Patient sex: M
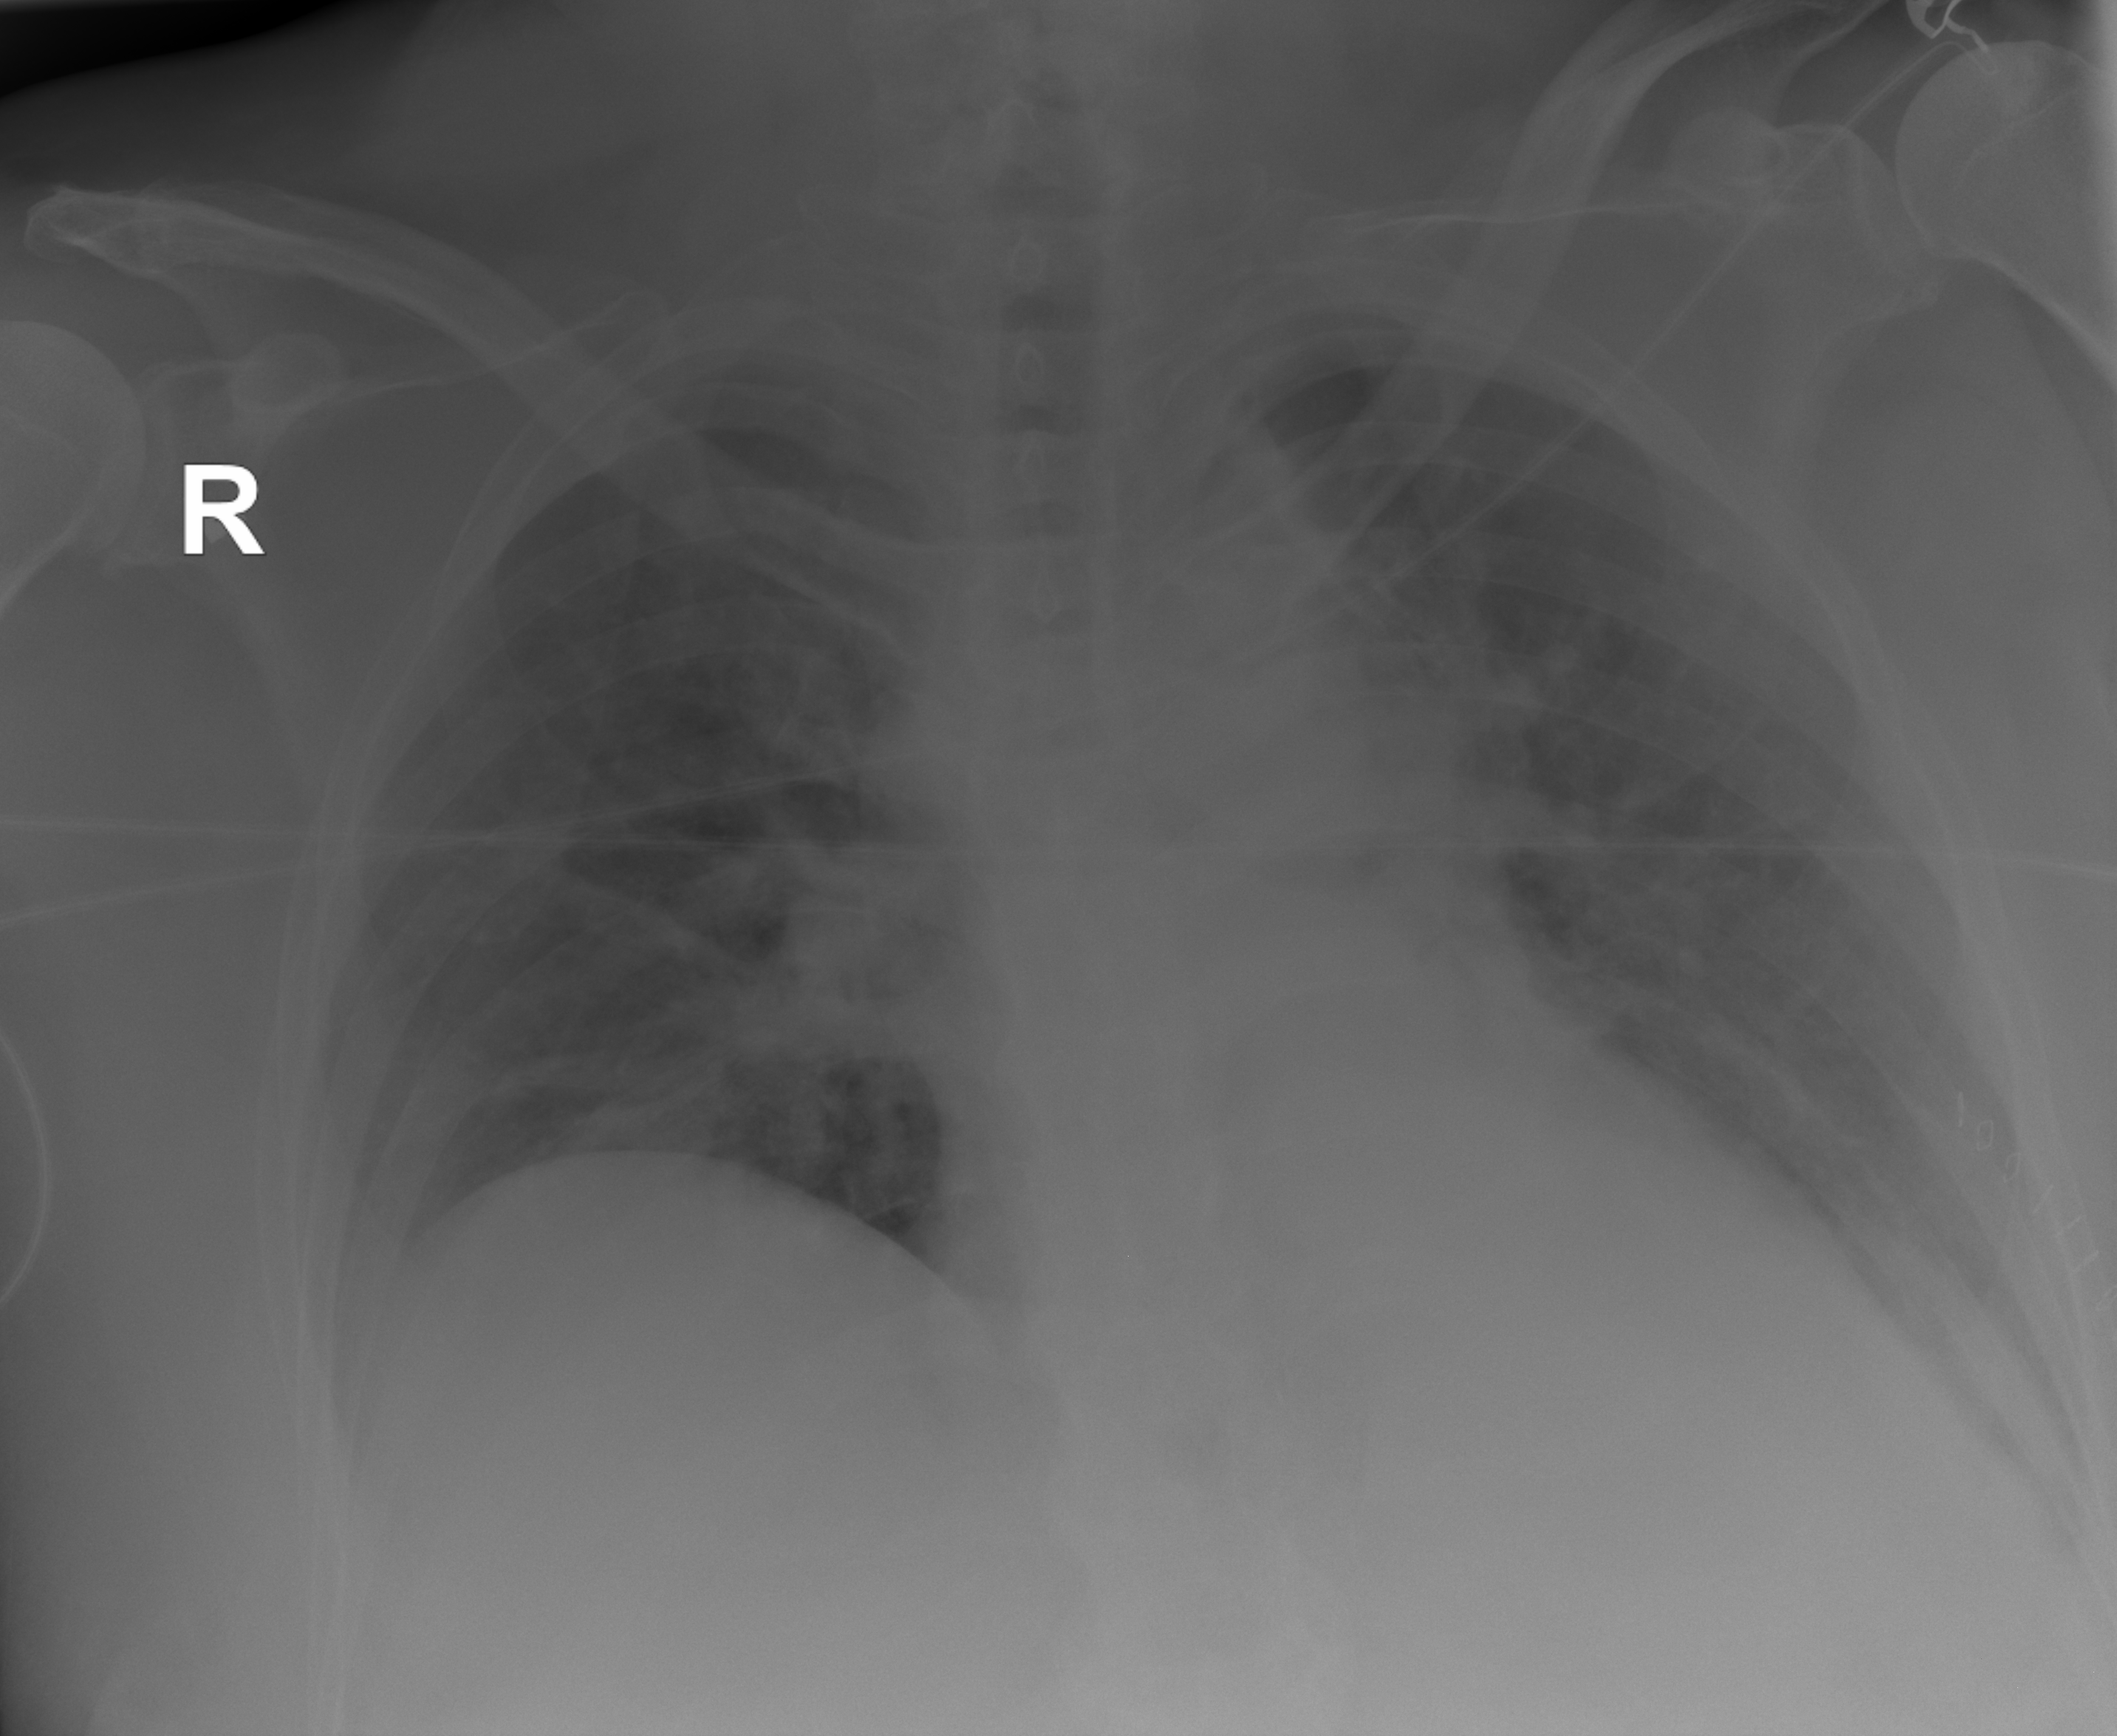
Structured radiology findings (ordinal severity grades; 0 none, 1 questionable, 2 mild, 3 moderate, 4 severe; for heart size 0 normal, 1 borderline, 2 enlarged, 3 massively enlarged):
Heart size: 0
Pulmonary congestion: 0
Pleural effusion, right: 0
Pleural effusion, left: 2
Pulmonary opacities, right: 0
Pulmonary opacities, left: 0
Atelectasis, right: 2
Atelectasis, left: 2